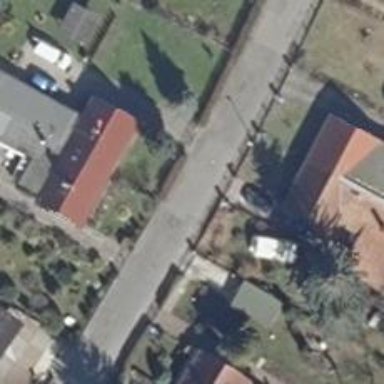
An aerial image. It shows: Smooth asphalt road in residential area.